Aerial crown-view tile of a tropical tree (Barro Colorado Island, Panama), acquired 20250414:
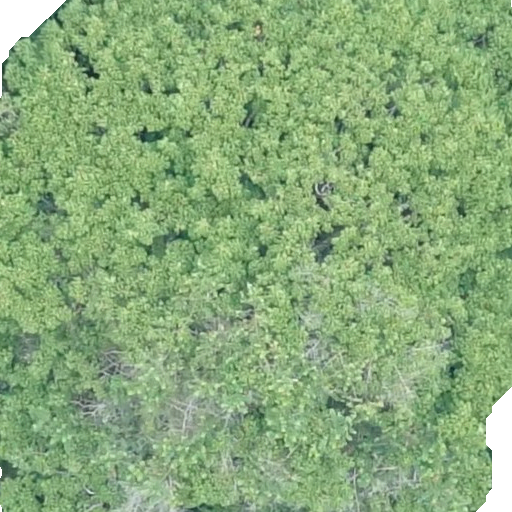
Species: Sterculia apetala
GBIF accepted scientific name: Sterculia apetala
Crown area: 545.532 m²